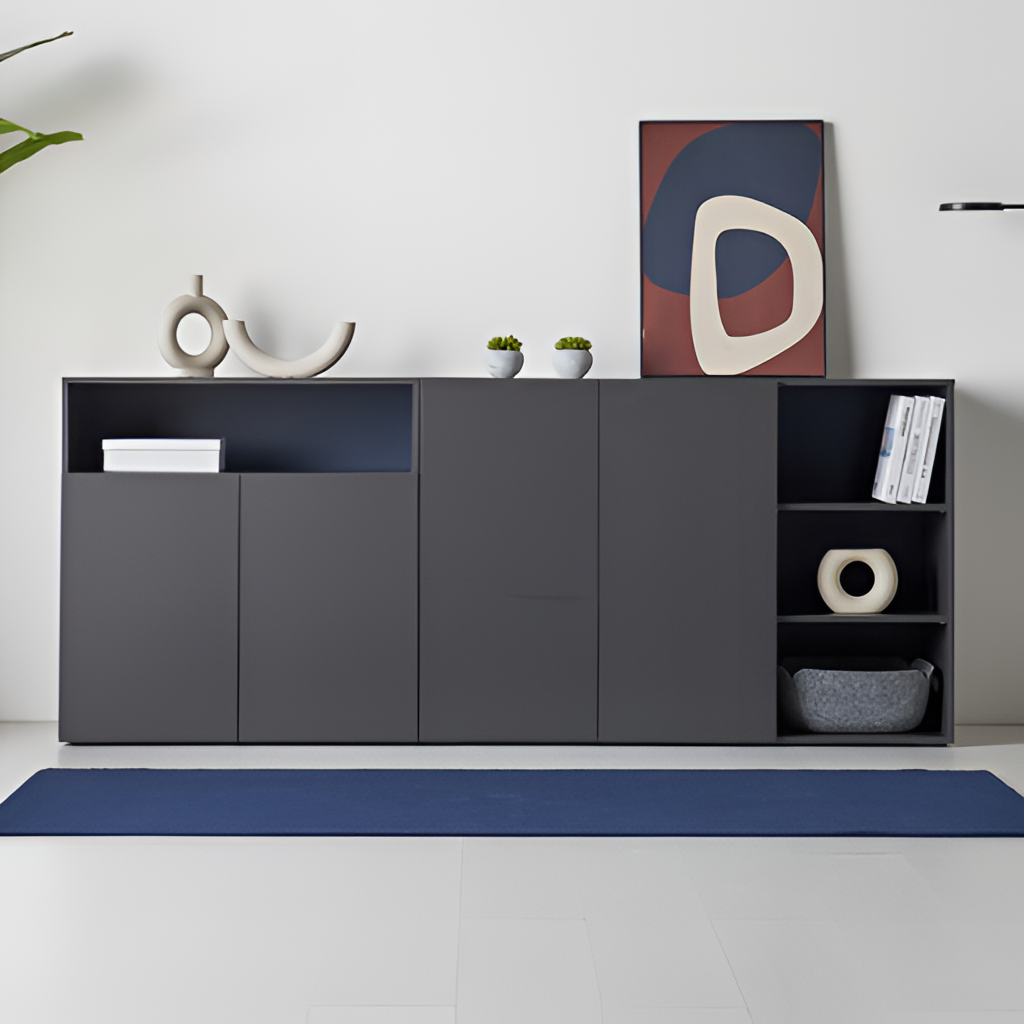
living room, wood cabinet, contemporary, white paint wallpaper, with solid pattern, white tile flooring, with large square pattern